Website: crate-barrel
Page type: customer-info-address
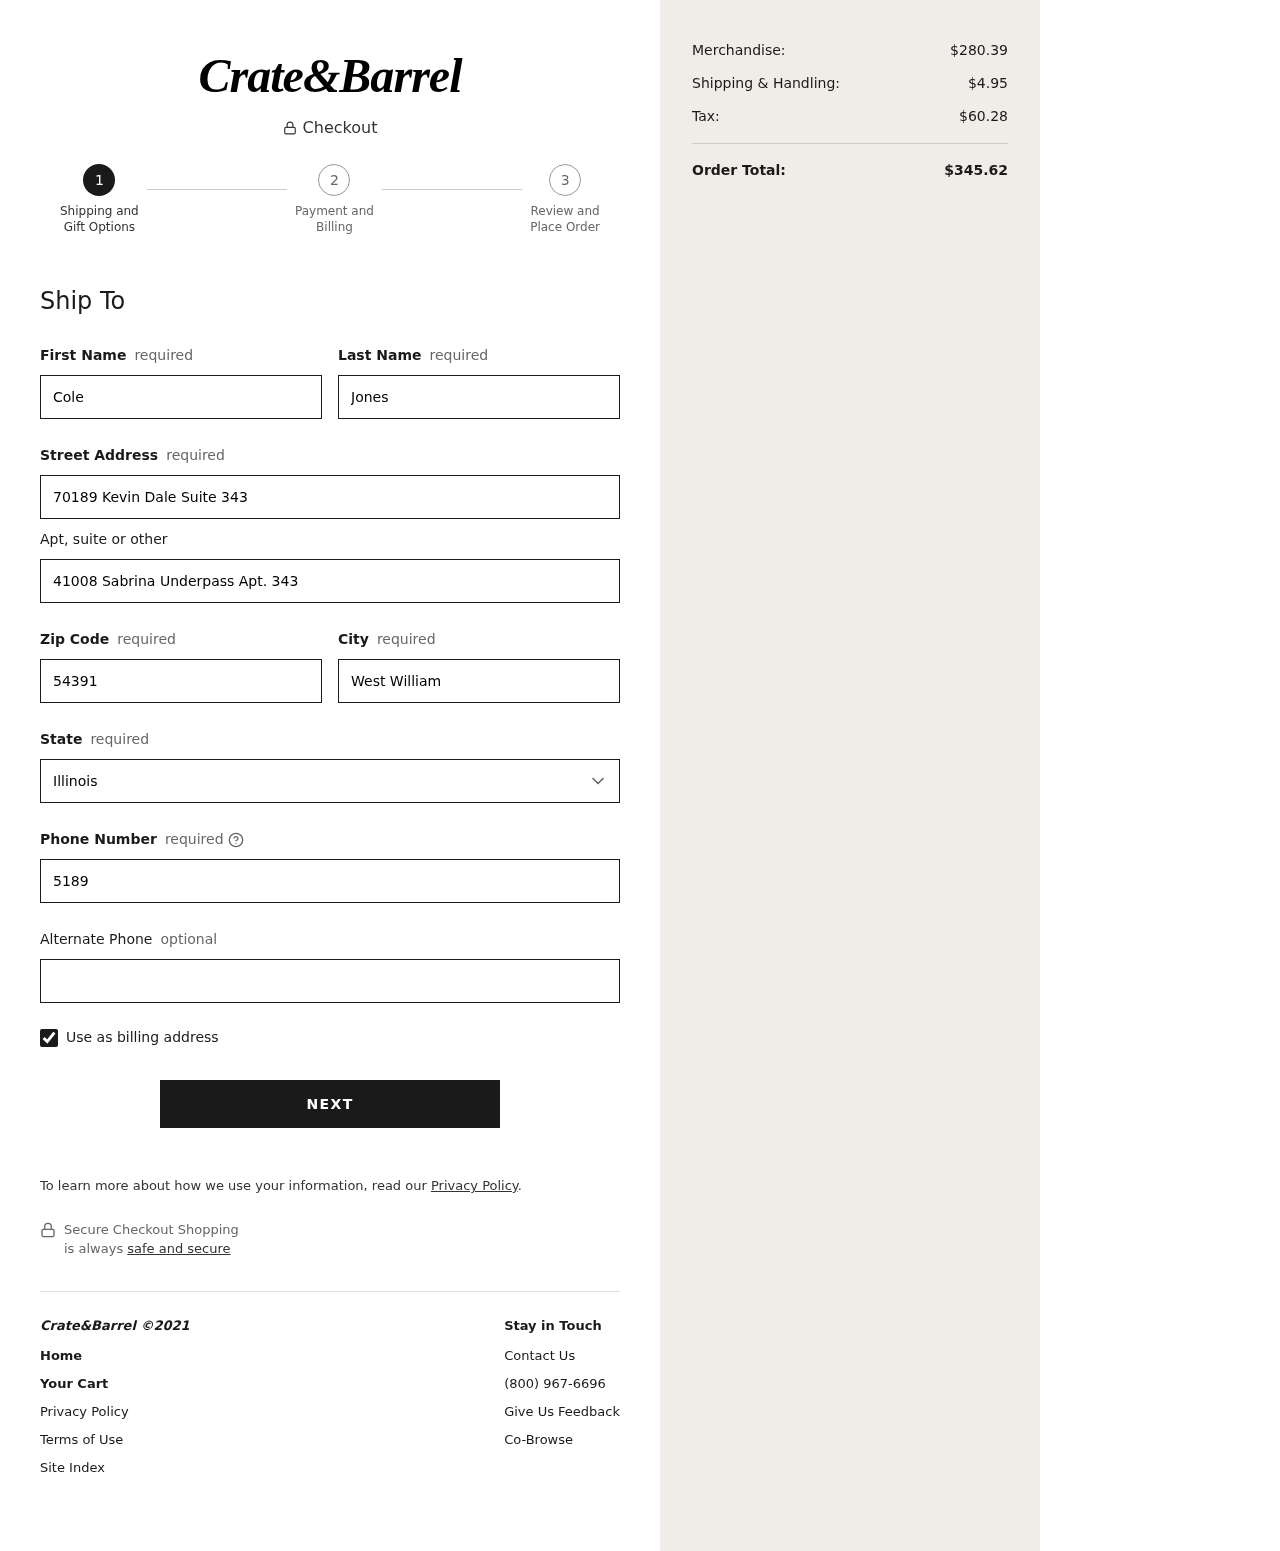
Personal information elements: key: PII_STATE
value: Illinois
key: PII_FIRSTNAME
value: Cole
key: PII_LASTNAME
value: Jones
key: PII_STREET
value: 70189 Kevin Dale Suite 343
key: PII_STREET2
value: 41008 Sabrina Underpass Apt. 343
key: PII_POSTCODE
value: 54391
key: PII_CITY
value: West William
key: PII_PHONE
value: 5189030208
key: PII_PHONE_ALT
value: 2668047002
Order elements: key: ORDER_SUBTOTAL
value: $280.39
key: ORDER_SHIPPING_COST
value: $4.95
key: ORDER_TAX
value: $60.28
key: ORDER_TOTAL
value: $345.62